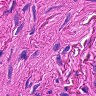
Metastatic tissue present: no